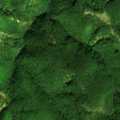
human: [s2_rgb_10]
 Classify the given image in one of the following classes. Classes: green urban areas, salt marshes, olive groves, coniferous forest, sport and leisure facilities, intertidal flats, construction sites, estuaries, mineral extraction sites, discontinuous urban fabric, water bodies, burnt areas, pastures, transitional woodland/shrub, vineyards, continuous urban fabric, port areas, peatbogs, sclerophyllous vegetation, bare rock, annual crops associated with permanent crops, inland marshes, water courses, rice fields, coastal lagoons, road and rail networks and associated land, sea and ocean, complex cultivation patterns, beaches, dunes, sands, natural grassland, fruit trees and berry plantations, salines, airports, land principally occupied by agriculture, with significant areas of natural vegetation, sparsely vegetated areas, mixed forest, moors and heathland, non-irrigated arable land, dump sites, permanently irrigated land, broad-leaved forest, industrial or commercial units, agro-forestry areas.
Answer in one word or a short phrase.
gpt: broad-leaved forest